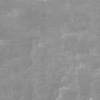
Label: not_dusty